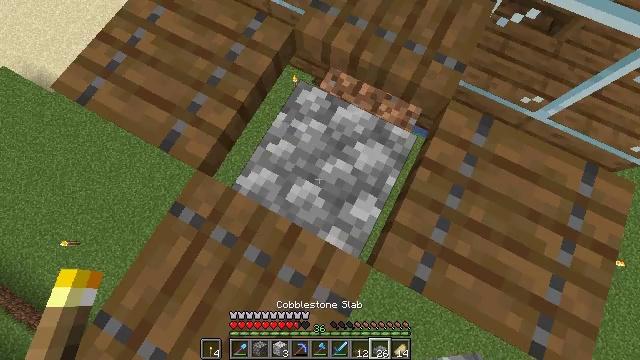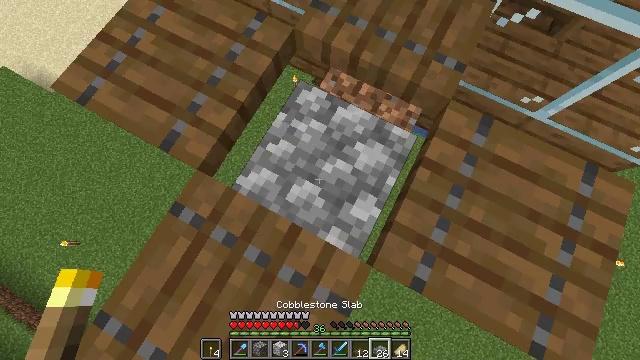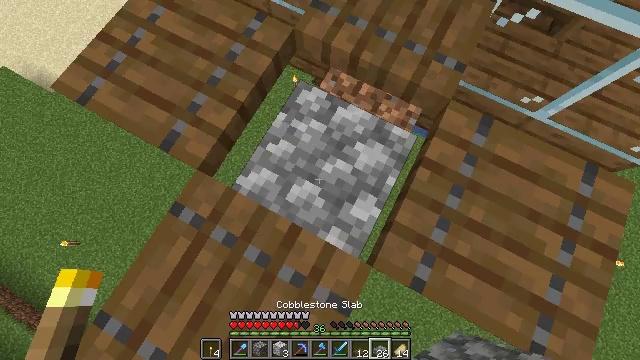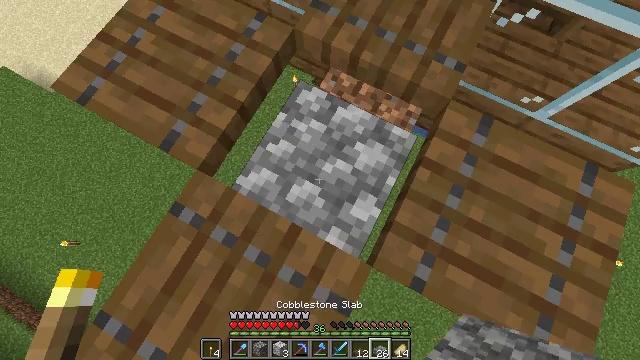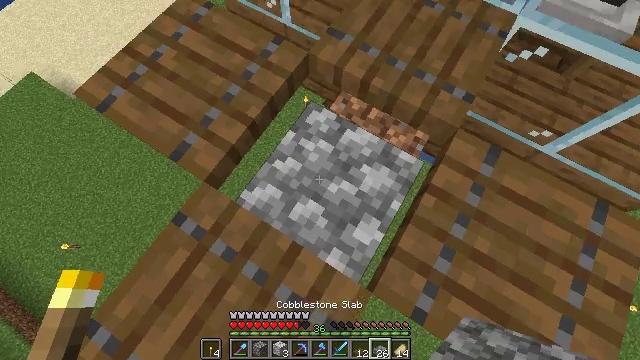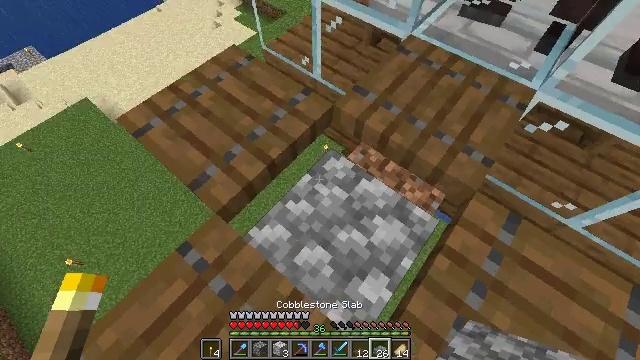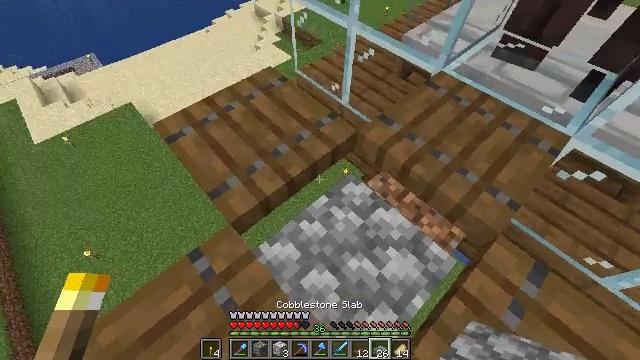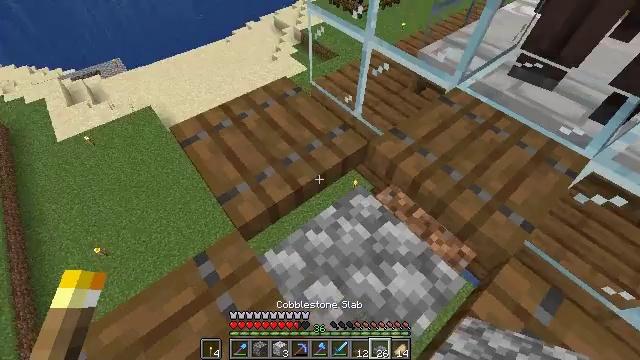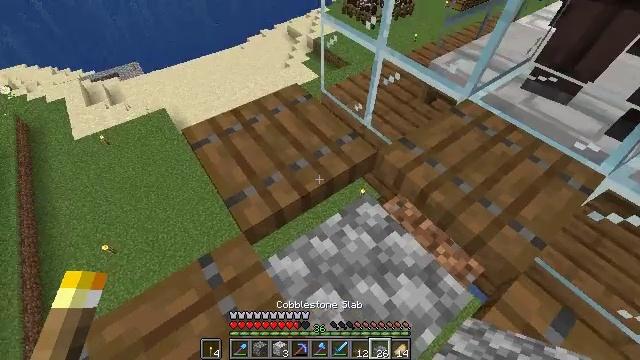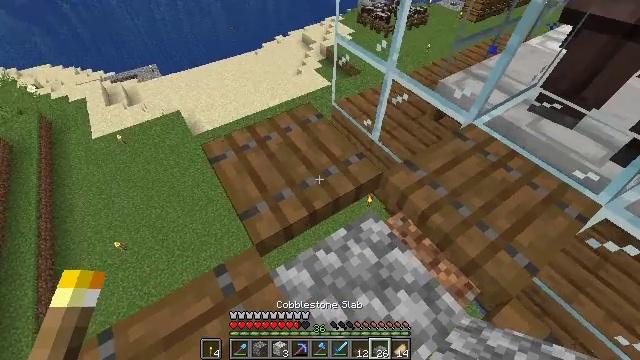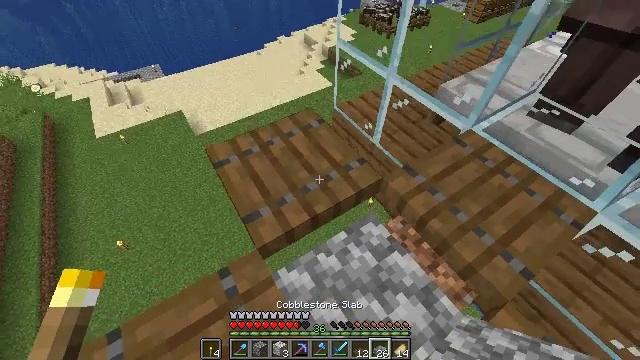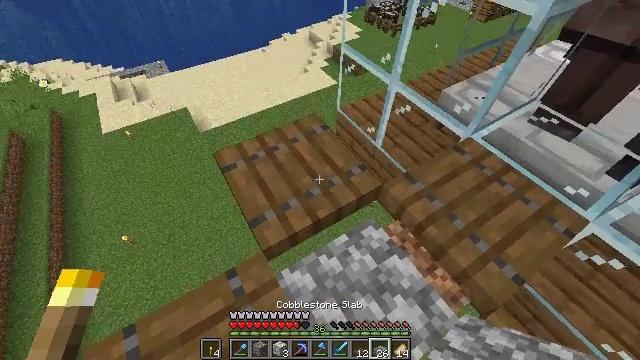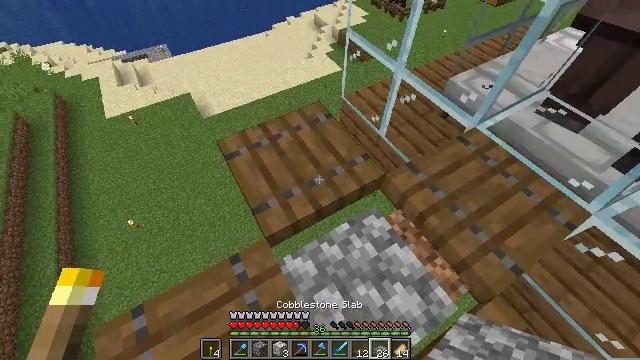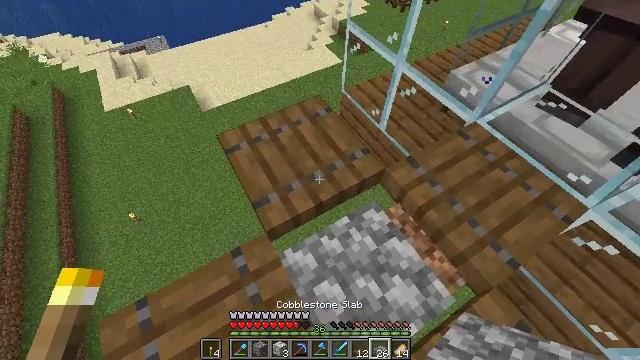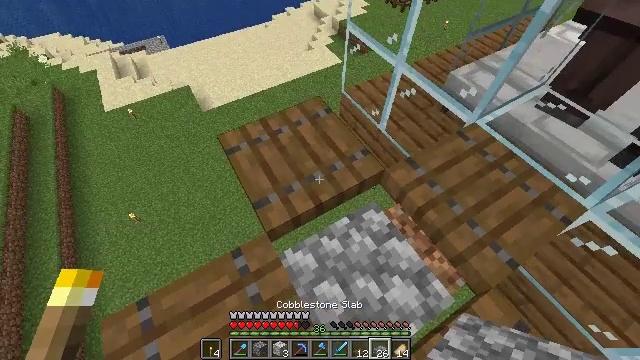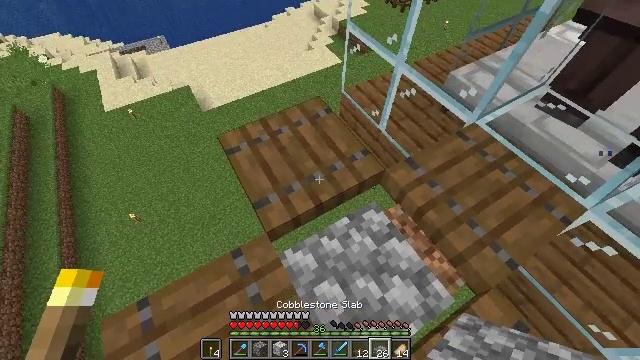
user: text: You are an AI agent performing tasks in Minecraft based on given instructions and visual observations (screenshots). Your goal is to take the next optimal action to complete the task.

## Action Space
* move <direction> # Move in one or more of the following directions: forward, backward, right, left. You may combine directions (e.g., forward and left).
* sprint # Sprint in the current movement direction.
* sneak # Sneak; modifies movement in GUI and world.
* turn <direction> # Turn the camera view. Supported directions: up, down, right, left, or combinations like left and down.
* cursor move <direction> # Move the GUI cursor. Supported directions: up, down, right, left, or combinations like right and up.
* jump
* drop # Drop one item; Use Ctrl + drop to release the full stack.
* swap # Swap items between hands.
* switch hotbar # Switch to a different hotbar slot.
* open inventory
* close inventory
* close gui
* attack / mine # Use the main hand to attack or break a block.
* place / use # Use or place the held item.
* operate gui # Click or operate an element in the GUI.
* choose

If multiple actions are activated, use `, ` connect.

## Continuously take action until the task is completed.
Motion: motion action
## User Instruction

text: Remove the cobblestone slab with a tool.
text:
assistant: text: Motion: sneak
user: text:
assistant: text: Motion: sneak
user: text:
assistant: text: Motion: sneak
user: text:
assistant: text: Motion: sneak, turn left and up
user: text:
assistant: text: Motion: sneak, turn left and up
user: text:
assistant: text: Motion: sneak, turn left and up
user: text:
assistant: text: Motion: sneak, turn left and up
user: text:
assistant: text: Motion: turn left and up
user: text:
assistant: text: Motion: turn left and up
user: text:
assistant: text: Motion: no_op
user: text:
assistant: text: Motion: turn left
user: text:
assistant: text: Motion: turn left and down
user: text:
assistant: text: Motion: turn down
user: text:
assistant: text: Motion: no_op
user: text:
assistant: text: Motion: no_op
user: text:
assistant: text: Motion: use / place
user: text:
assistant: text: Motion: use / place
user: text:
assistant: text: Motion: turn right
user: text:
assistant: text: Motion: turn right
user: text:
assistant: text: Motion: turn right and up
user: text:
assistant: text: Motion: turn right
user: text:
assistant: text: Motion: turn right
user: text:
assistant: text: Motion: no_op
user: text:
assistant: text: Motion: no_op
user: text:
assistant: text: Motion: no_op
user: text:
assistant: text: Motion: no_op
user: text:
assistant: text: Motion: no_op
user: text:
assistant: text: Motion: no_op
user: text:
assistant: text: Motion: no_op
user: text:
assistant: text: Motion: no_op